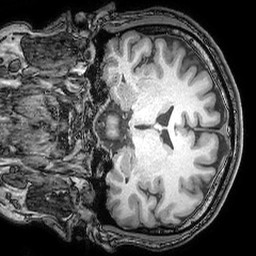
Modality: T1w
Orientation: coronal
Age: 36
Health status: ill
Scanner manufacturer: philips
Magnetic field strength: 3 T
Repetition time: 0.007 s
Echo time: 0.0035 s